Question: I am using the BingMapsTask and BingMapsDirectionsTask I would like to draw a polygon through a series of LON/LAT coordinates, so that an area of the map will be marked (please see attached picture. Can it be done, and if so how?
EitanB

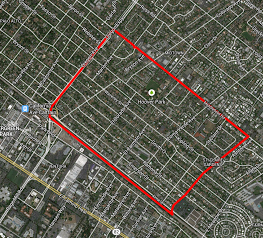
Answer: Have you read the Bing Maps SDK documentation?
<URL>